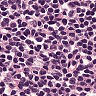
Metastatic tissue present: no